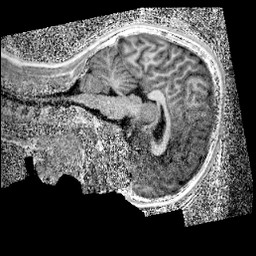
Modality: UNIT1_denoised
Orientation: sagittal
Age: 11
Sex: male
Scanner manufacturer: siemens
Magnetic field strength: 3 T
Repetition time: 4 s
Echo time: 0.00299 s